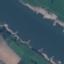
Land use / land cover: River